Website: lowes
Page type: payment
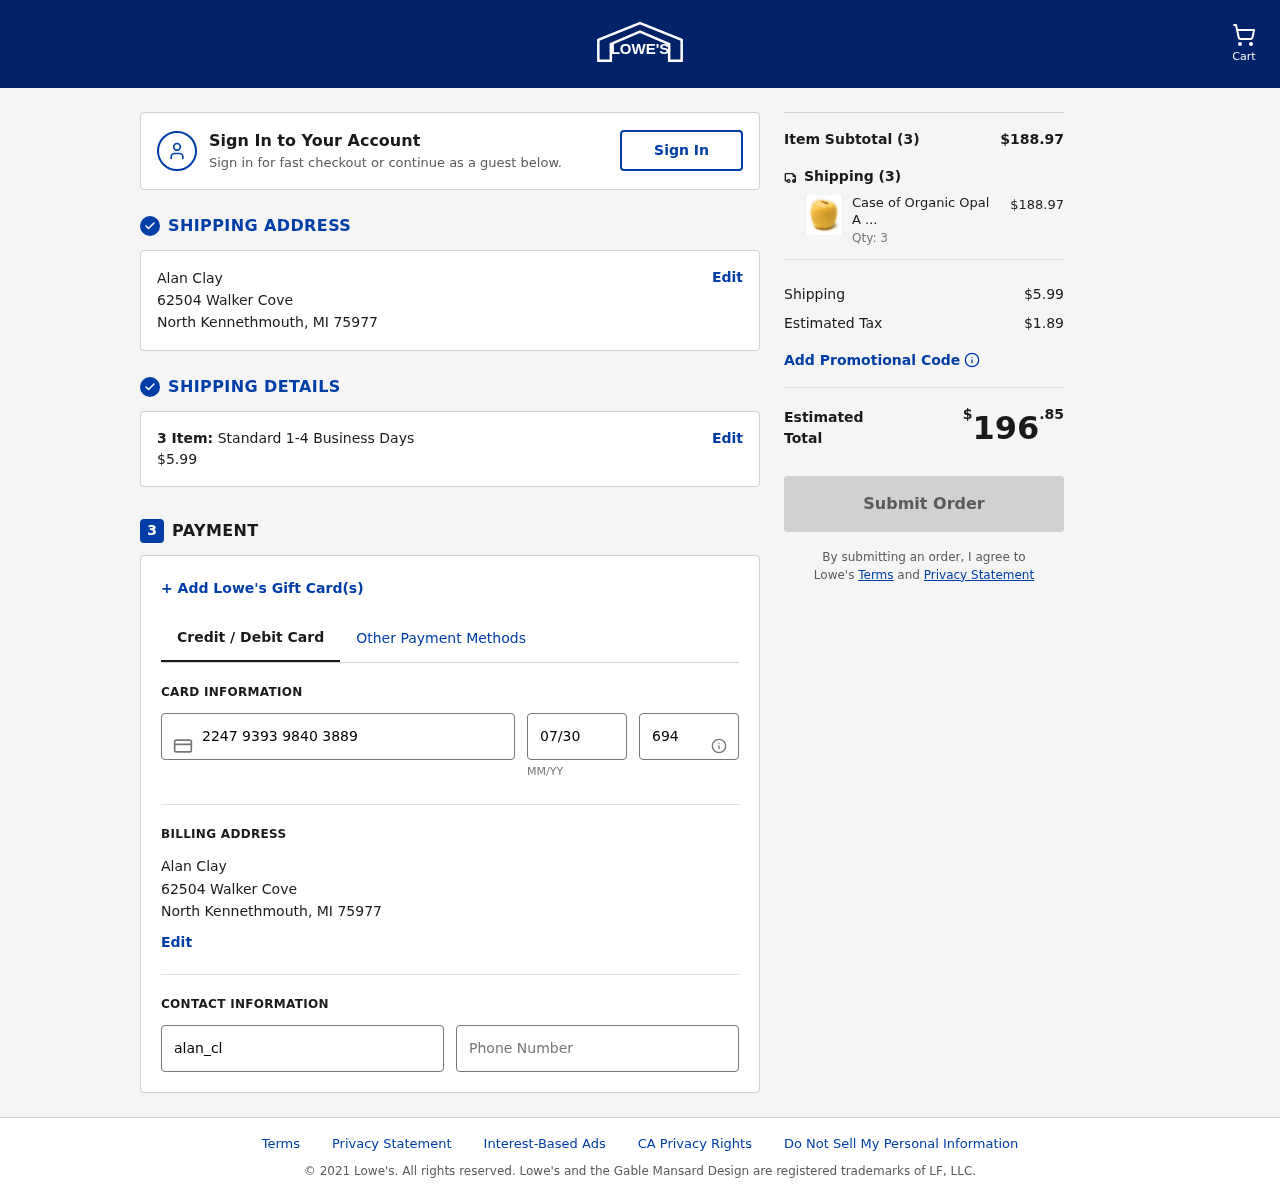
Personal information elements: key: PII_CARD_CVV
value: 694
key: PII_CARD_EXPIRY
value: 07/30
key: PII_CARD_NUMBER
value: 2247 9393 9840 3889
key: PII_CITY
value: North Kennethmouth
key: PII_EMAIL
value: alan_clay@gmail.com
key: PII_FULLNAME
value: Alan Clay
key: PII_PHONE
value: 3409639494
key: PII_POSTCODE
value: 75977
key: PII_STATE_ABBR
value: MI
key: PII_STREET
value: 62504 Walker Cove
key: PII_FULLNAME2
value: Alan Clay
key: PII_CITY2
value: North Kennethmouth
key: PII_STATE_ABBR2
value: MI
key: PII_POSTCODE_FULL
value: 75977
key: PII_POSTCODE_NUMERIC
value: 75977
Product elements: key: PRODUCT1_NAME
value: Case of Organic Opal Apples (72-100 ct)
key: PRODUCT1_PRICE
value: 62.99
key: PRODUCT1_QUANTITY
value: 3
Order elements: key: ORDER_NUM_ITEMS
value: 3
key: ORDER_SHIPPING_COST
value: $5.99
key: ORDER_NUM_ITEMS2
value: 3
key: ORDER_SUBTOTAL
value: $188.97
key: ORDER_NUM_ITEMS3
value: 3
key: ORDER_SHIPPING_COST2
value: $5.99
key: ORDER_TAX
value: $1.89
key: ORDER_TOTAL
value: $196.85